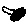
Label: moon